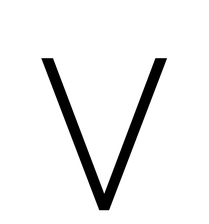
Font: Roboto_ExtraLight